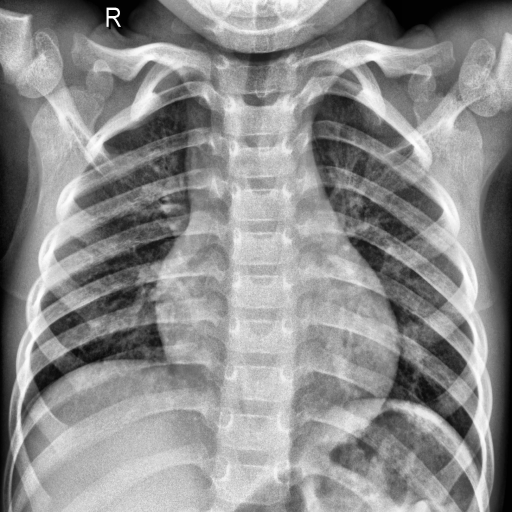
Finding: NORMAL